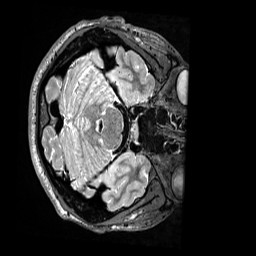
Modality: T2w
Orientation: axial
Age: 23
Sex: male
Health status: ill
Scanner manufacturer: siemens
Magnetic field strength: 3 T
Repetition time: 3.2 s
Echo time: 0.564 s